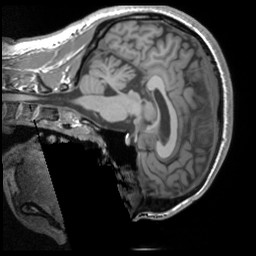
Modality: T1w
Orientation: sagittal
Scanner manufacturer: siemens
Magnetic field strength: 3 T
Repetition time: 1.9 s
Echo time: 0.00267 s